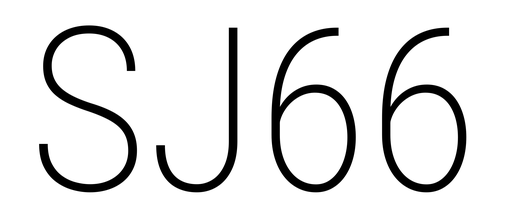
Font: Roboto_Condensed_ExtraLight